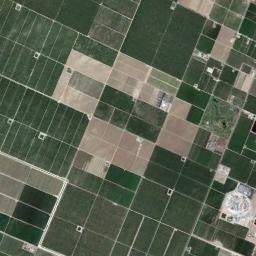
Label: rectangular_farmland